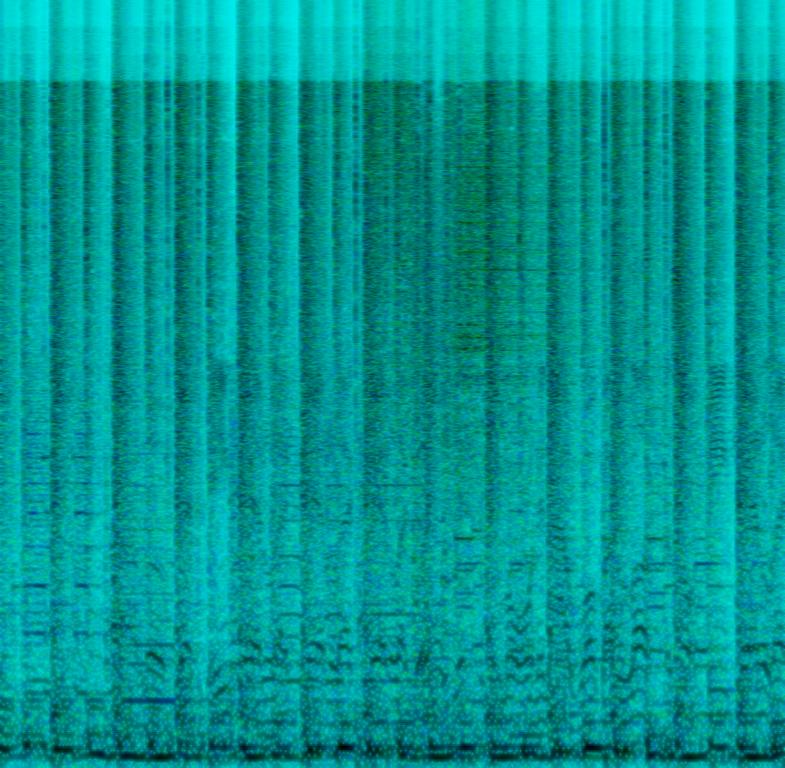
This is a rock and roll piece used as an accompaniment for a dance. There is a male vocal singing at a low-to-medium pitch. The main melody is being played by an electric guitar while the bass guitar is repeating a bass line with a groovy pattern in the background. The acoustic drums are playing an upbeat 4/4 rock and roll beat. There is a raw feeling to it. The tune is catchy. This piece could be playing in the background of a sports bar or a rock bar. It could also work well at sports venues.